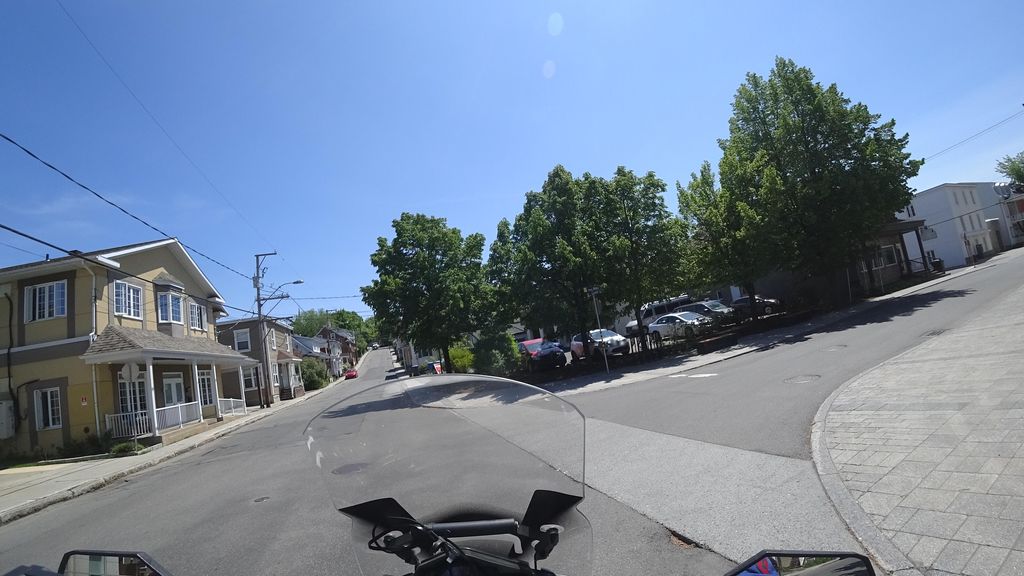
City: quebec_city